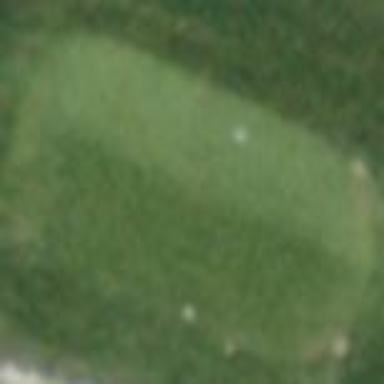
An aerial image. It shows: Grassy area designated as golf tee.